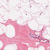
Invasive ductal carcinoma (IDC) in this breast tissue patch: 0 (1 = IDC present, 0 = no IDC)